Interaction volume radius: 5 \u00c5
Interaction volume height: 20 \u00c5
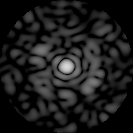
Disorder parameter: 0.8554